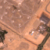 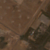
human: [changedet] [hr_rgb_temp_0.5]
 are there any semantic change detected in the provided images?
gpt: New constructions were created on the right.